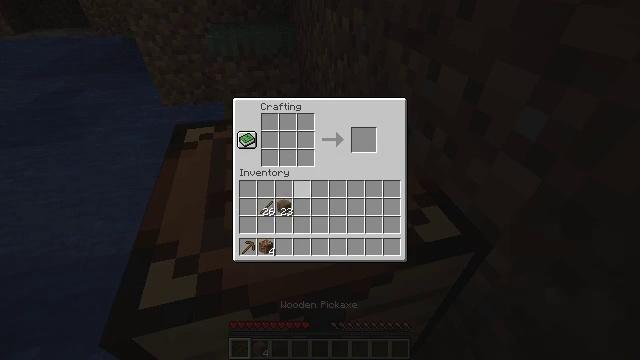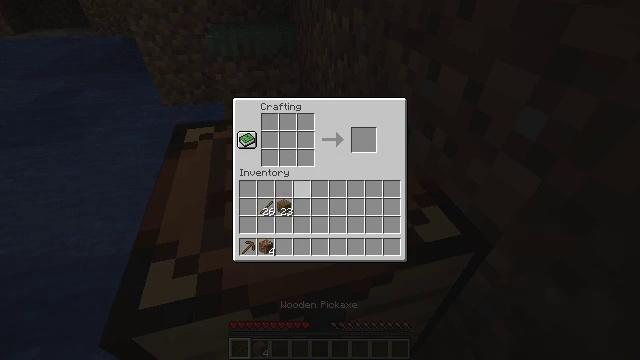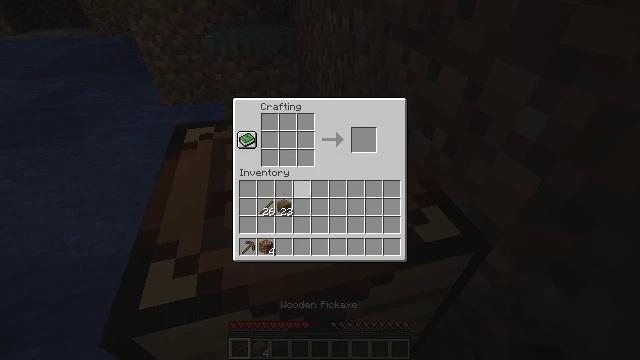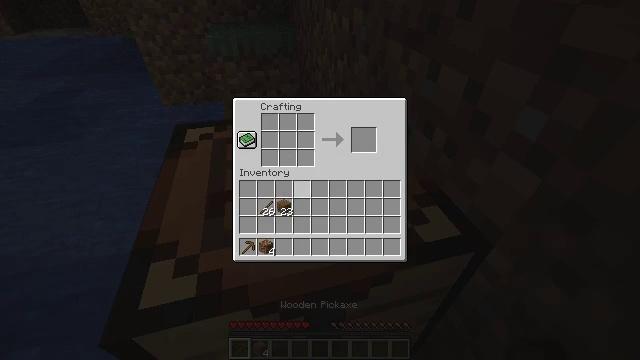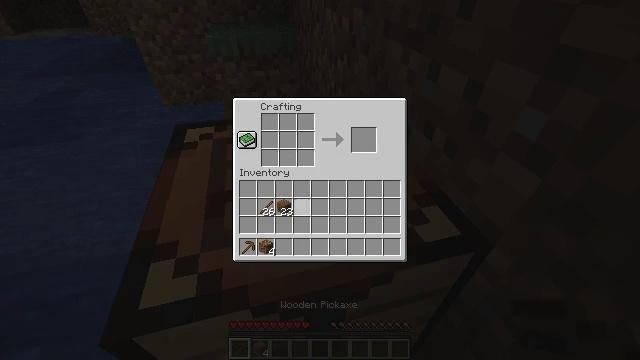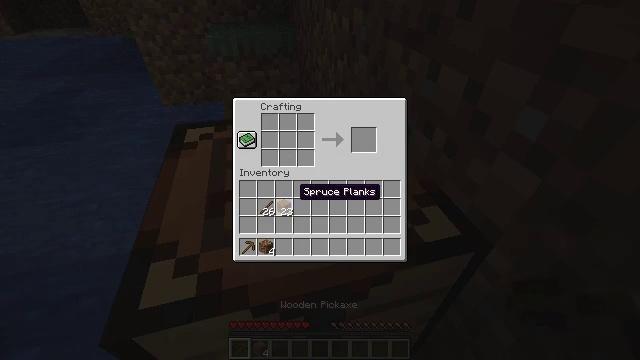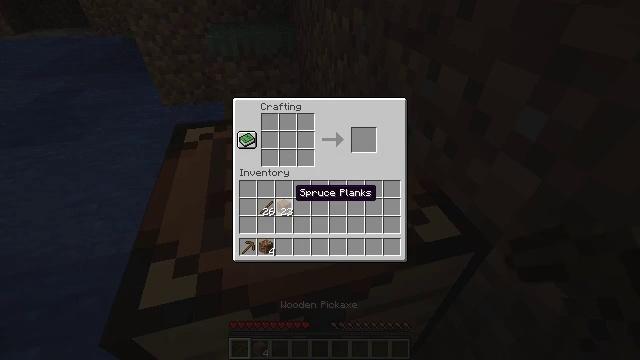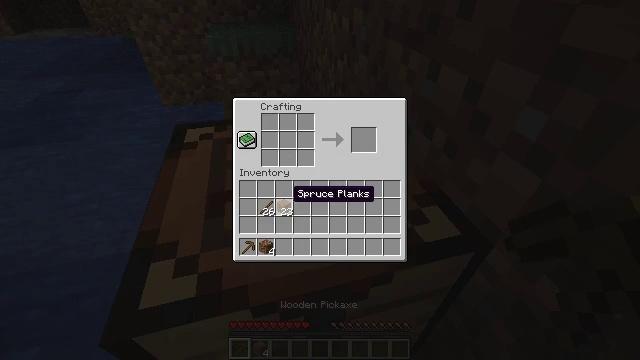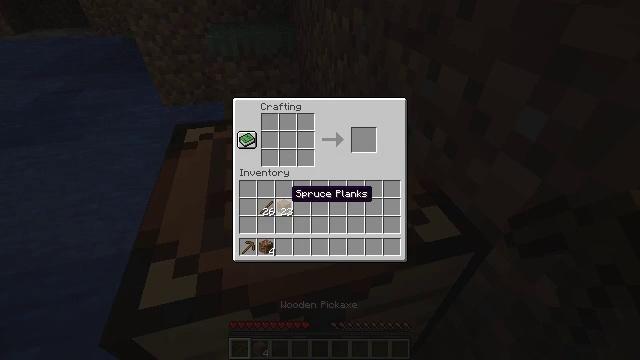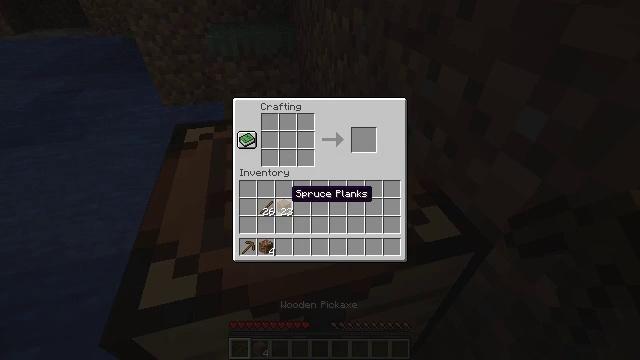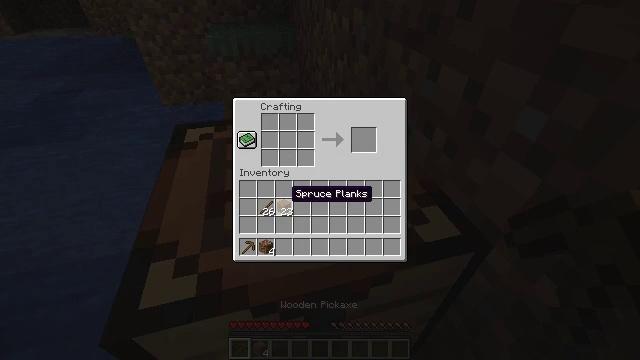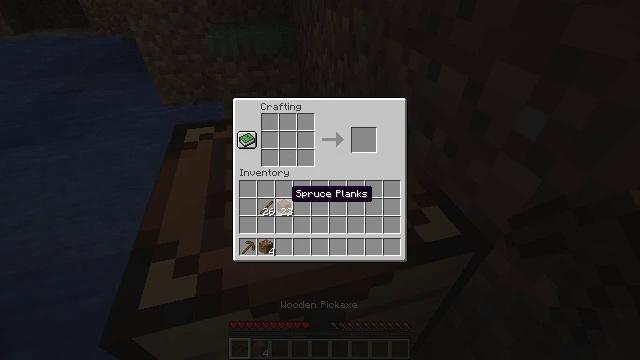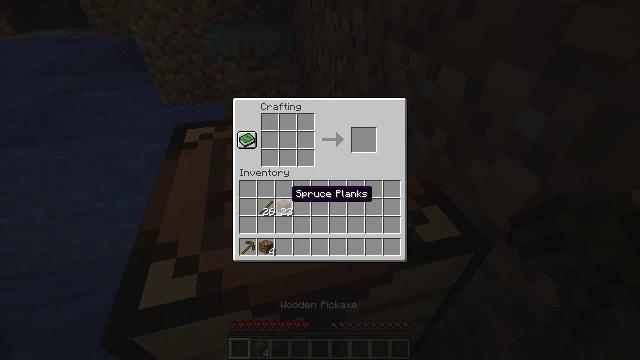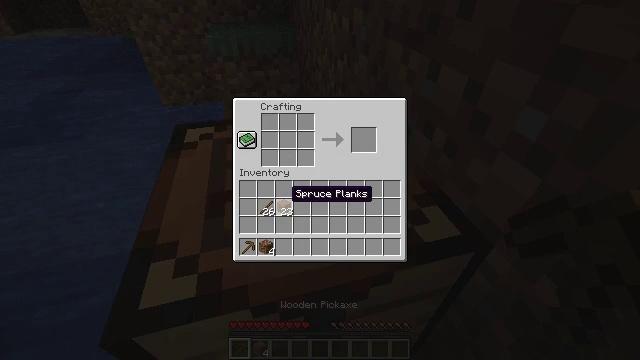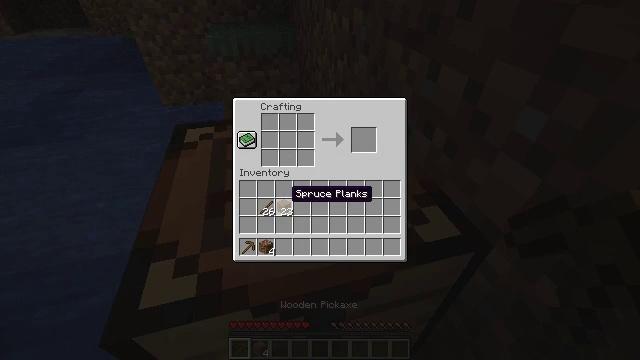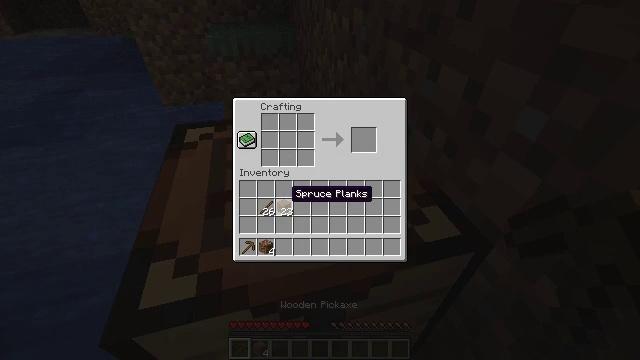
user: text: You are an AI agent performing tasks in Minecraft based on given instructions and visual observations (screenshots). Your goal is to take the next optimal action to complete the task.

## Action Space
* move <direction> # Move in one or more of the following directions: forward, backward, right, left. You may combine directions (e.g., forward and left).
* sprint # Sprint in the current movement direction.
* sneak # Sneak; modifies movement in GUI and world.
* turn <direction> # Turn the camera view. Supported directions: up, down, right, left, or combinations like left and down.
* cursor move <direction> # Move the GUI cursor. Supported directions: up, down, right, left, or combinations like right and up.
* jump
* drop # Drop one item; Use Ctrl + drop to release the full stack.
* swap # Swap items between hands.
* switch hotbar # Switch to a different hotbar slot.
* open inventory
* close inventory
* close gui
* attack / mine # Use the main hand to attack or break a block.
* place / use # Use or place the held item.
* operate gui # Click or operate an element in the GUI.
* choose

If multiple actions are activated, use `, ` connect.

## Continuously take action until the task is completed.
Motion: motion action
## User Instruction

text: Combine wood planks and a stick to make a wooden shovel.
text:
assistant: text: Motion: no_op
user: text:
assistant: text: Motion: no_op
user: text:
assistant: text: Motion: no_op
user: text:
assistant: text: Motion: no_op
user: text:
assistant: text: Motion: no_op
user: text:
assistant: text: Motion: no_op
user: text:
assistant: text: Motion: no_op
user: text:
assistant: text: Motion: no_op
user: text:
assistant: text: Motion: no_op
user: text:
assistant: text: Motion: no_op
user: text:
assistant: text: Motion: no_op
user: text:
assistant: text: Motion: no_op
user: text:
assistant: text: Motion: no_op
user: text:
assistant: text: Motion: no_op
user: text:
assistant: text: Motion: no_op
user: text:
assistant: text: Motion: no_op
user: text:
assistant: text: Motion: no_op
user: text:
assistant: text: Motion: no_op
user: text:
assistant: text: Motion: no_op
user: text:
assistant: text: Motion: no_op
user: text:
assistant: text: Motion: no_op
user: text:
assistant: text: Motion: no_op
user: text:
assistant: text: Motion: no_op
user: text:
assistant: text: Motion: no_op
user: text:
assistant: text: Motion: no_op
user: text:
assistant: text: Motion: no_op
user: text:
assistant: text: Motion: no_op
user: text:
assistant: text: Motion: no_op
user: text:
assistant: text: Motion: no_op
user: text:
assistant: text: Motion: no_op